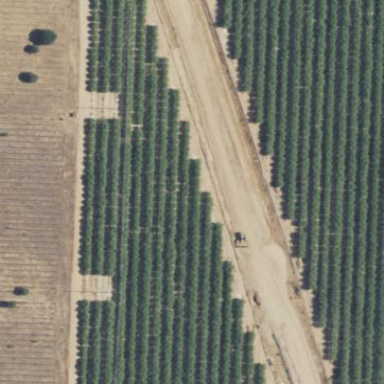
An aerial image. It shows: Orchard.